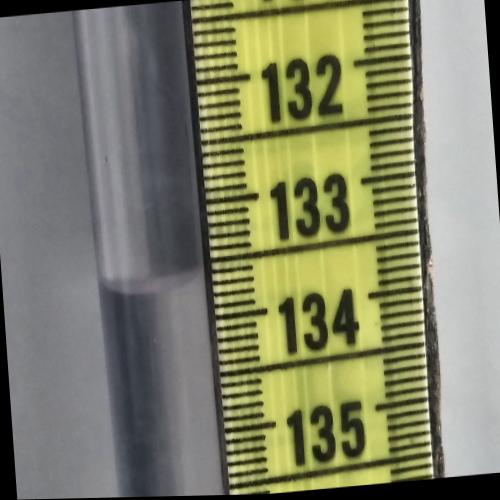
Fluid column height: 133.7 cm